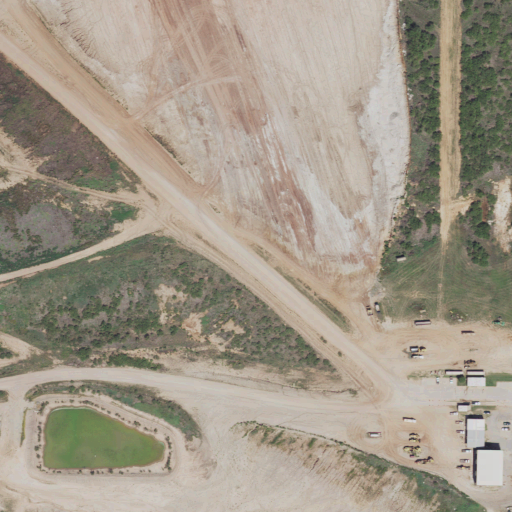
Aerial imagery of mountain in Texas named Temple Hill containing barren land, grassland, shrub, and medium intensity development